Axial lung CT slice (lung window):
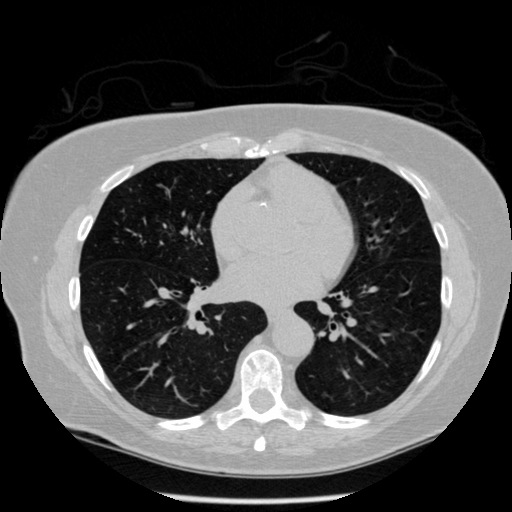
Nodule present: no